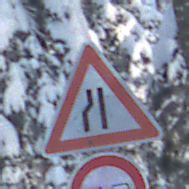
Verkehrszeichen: EinseitigVerengteFahrbahnLinks
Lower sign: Ueberholverbot
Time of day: MorningAfternoon
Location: Outdoor (Nature)
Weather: Clear
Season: Winter
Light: Natural